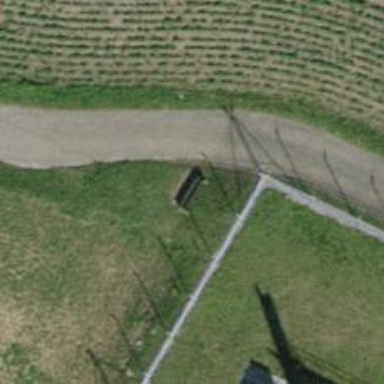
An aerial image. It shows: Brown bench.